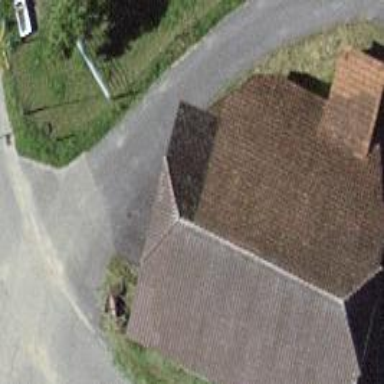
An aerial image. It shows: Shed.